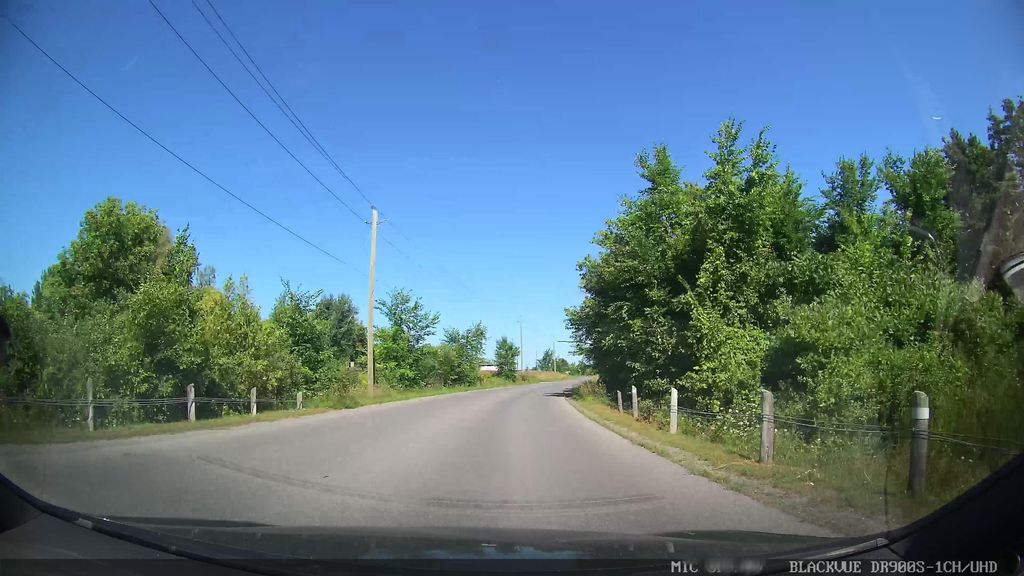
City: ottawa-gatineau